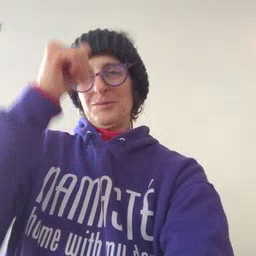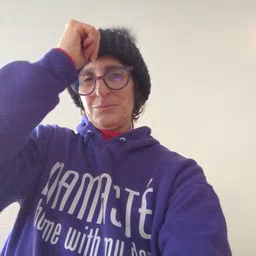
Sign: brother